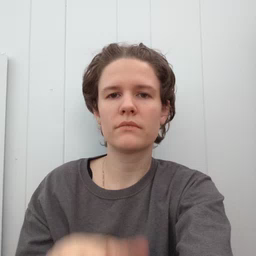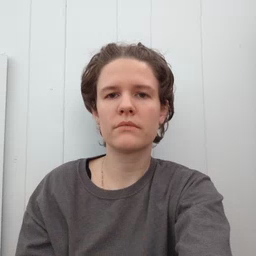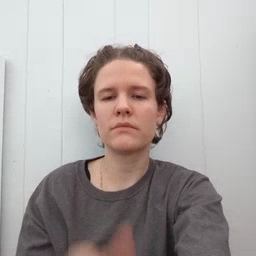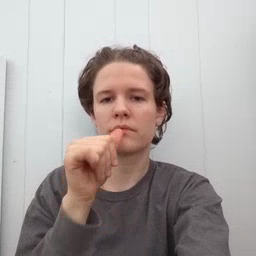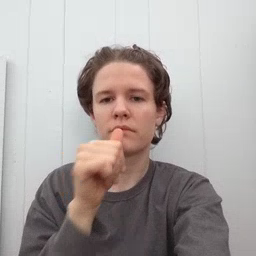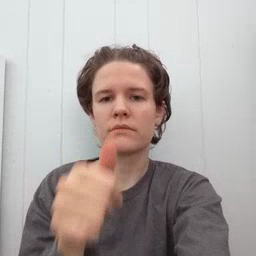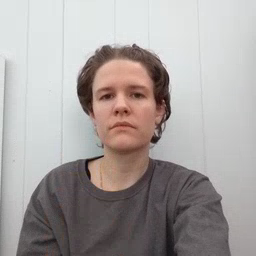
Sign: nuts